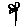
Label: flower